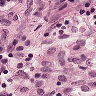
Metastatic tissue present: no